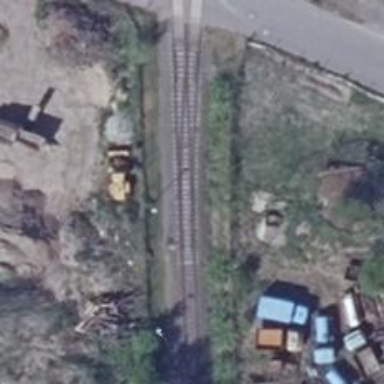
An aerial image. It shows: Railway switch.